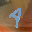
Label: 4